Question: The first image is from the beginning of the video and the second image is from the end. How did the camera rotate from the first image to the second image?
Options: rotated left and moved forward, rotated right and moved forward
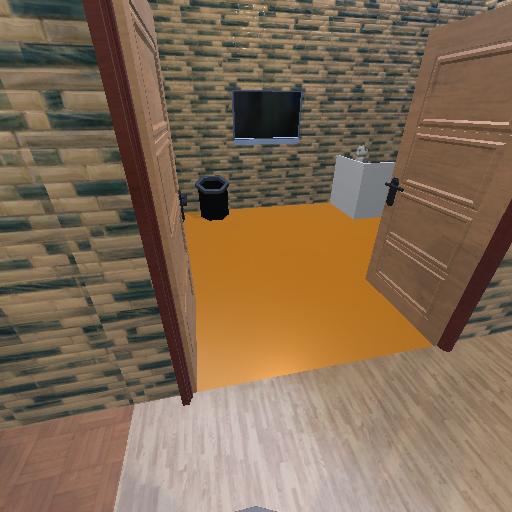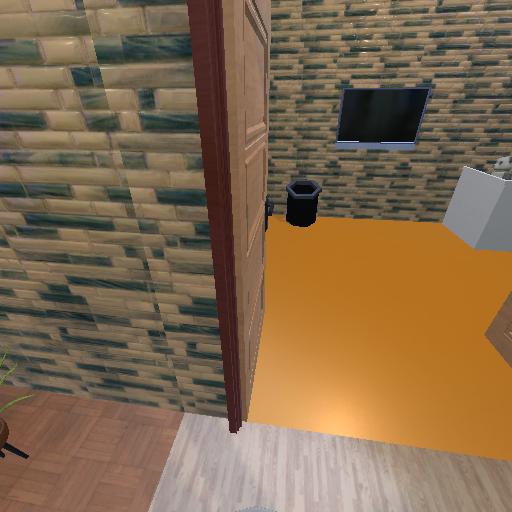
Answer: rotated left and moved forward